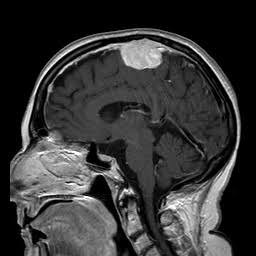
Label: meningioma